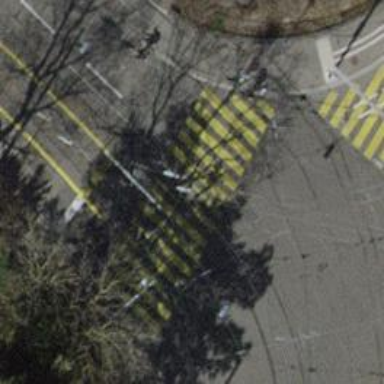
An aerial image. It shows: Tram crossing on the railway.